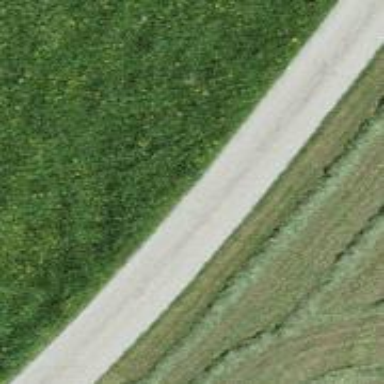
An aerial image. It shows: Well-maintained track road of grade 1.